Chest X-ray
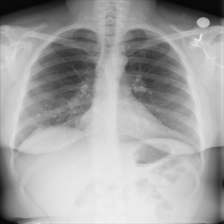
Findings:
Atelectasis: negative
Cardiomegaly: negative
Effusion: negative
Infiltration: negative
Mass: negative
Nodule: negative
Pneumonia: negative
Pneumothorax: negative
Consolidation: negative
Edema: negative
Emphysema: negative
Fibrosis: negative
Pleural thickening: negative
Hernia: negative